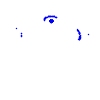
Particle: pion